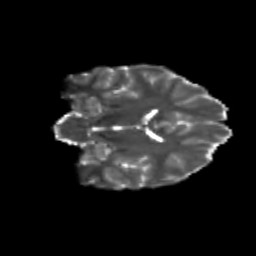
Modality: T2w
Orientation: coronal
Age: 14
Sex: female
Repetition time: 9.512 s
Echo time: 0.089 s